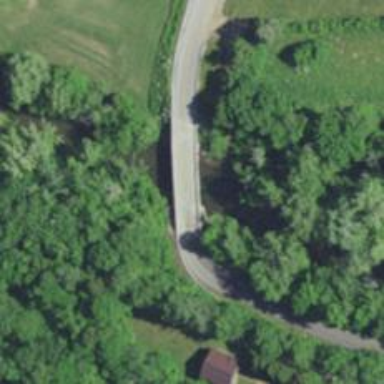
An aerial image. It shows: Tertiary road with bridge.